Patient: sex M, age 68
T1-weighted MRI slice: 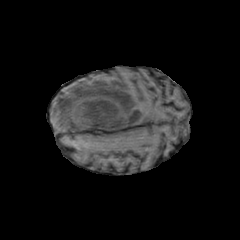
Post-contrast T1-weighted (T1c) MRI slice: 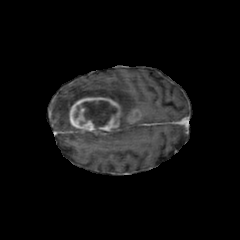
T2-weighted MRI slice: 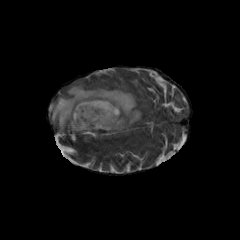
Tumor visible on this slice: yes
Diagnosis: Glioblastoma, IDH-wildtype
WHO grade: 4